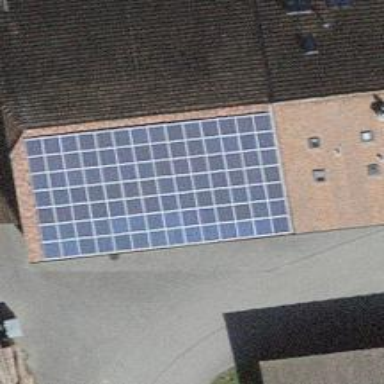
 consisting of solar photovoltaic panels."